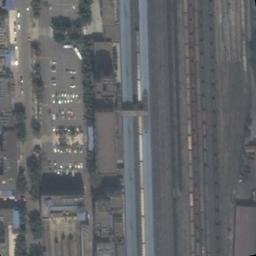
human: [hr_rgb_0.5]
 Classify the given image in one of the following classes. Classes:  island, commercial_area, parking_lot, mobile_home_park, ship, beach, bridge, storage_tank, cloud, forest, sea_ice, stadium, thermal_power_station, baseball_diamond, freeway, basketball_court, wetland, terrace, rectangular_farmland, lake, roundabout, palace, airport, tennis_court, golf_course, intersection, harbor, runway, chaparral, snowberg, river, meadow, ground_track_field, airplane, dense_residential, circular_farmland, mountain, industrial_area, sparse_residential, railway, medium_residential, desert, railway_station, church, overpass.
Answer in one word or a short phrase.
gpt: railway_station